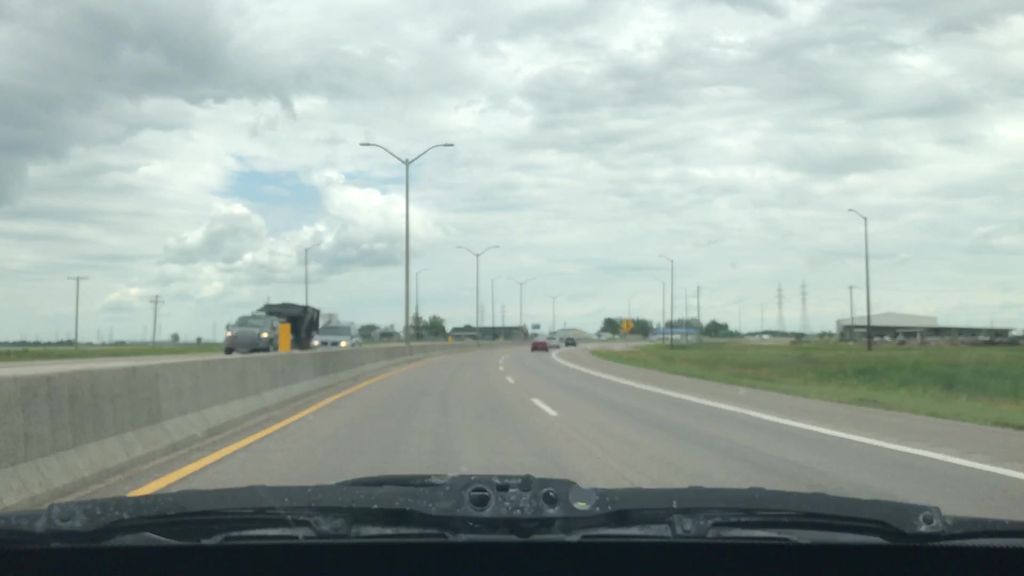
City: winnipeg